Question: I am new to angularJS ad I have been asked to hide a row in my 'ng-grid' table if a value of a column is '0'.
My 'grid' has 4 columns:
- - - -
And I want to hide an entire row if 'This Month' column is '0'
My HTML for the 'gird' is:
'''
<div data-ng-controller="workflowworkitemscompleted as vm">
<div data-ng-if="isbusy">
<div data-cc-spinner="vm.spinnerOptions"></div>
</div>
<div class="row">
<div class="col-md-12">
<div class="gridStyle" style="height:157px" data-ng-grid="gridOptions" id="cwigrid"></div>
</div>
</div>
</div>
'''
My controller code is:
'''
$scope.searchfilter = "";
$scope.mySelections = [];
$scope.sortInfo = { fields: ['countDay'], directions: ['desc'] };
$scope.totalServerItems = 0;
$scope.pagingOptions = {
pageSizes: [5],
pageSize: 5,
currentPage: 1
};
$scope.gridOptions = {
data: 'wfiprocessed',
multiSelect: false,
rowHeight: 25,
showFooter: false,
footerRowHeight: 40,
enableColumnReordering: false,
showColumnMenu: false,
enableColumnResize: false,
enableRowSelection: false,
filterOptions: $scope.filterOptions,
selectedItems: $scope.mySelections,
enablePaging: false,
pagingOptions: $scope.pagingOptions,
plugins: [gridLayoutPlugin],
totalServerItems: 'totalServerItems',
sortInfo: $scope.sortInfo,
useExternalSorting: false,
virtualizationThreshold: 50,
rowTemplate: "<div ng-style="{ 'cursor': row.cursor }" ng-repeat="col in renderedColumns" class="ngCell {{col.colIndex()}} {{col.cellClass}}">" +
" <div class="ngVerticalBar" ng-style="{height: rowHeight}" ng-class="{ ngVerticalBarVisible: !$last }">&nbsp;</div>" +
" <div ng-cell></div>" +
"</div>",
columnDefs: [
{ field: 'userName', displayName: 'User', cellTemplate: vm.optimizedcell },
{ field: 'countDay', displayName: 'Today', cellTemplate: vm.optimizedcell },
{ field: 'countWeek', displayName: 'This Week', cellTemplate: vm.optimizedcell },
{ field: 'countMonth', displayName: 'This Month', cellTemplate: vm.optimizedcell }
]
};
'''
And my table looks like:

Looking at the table above, I don't want the 'dtealdev' or 'qauser2' rows to be displayed as the 'This Month' column is '0'
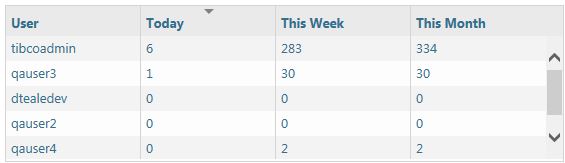
Answer: In your data source of '$scope.gridOptions' you feed all the dataset you want to show in the grid. What you are doing is, you are passing the undesirable field i.e., 'qauser2' and 'dtealedev' in this data set too.
What you can do is return only the desired set of data values that need to show.
'''
$scope.gridOptions.data = function(data) {
//remove the items in data that contain 0 in all fields
return newData;
}
'''